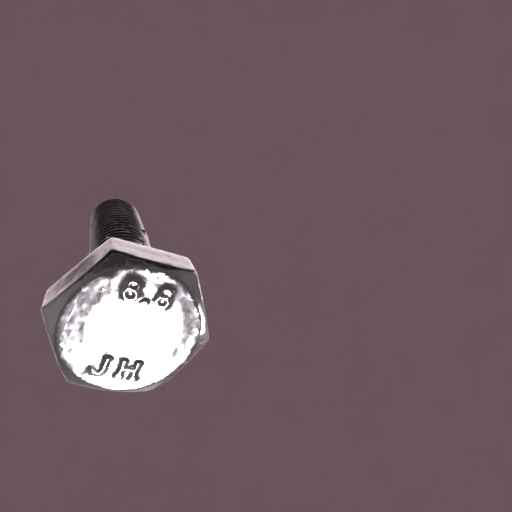
Label: bolt